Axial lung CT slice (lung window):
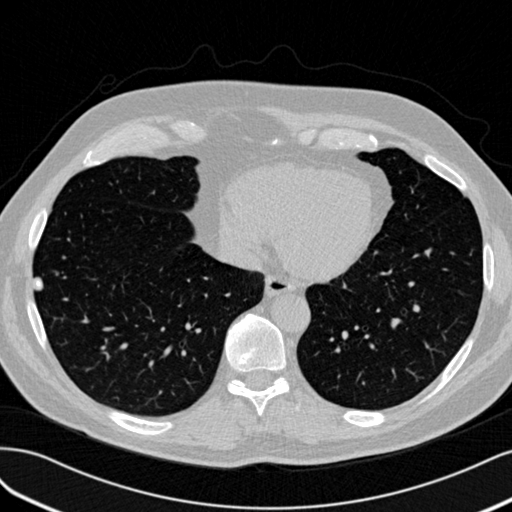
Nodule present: yes
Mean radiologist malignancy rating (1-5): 2.667